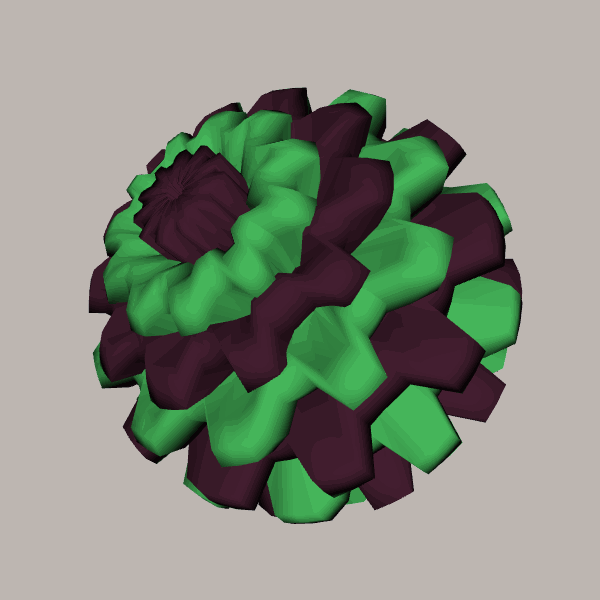
Background: light